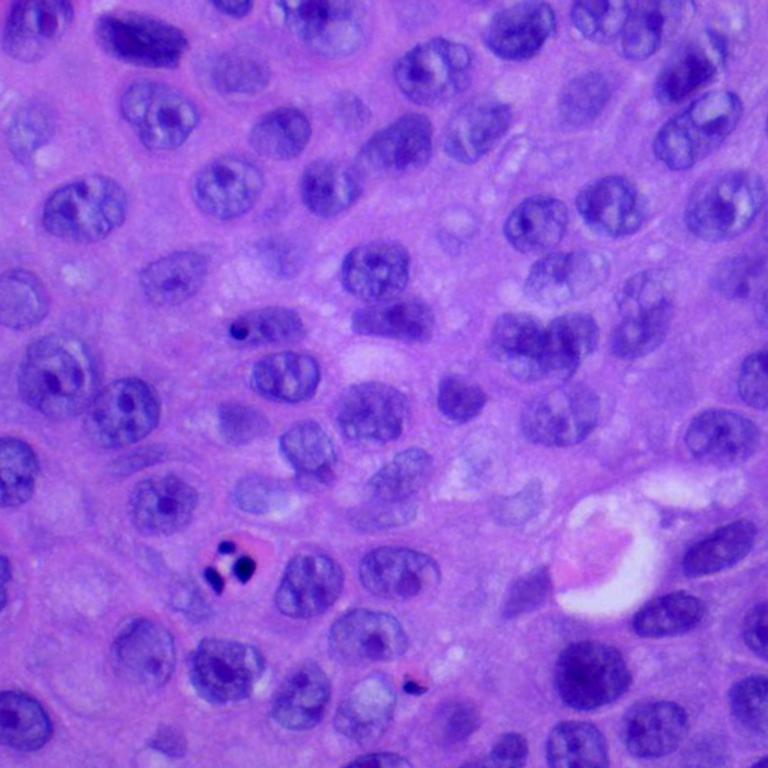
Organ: lung
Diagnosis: squamous carcinomas